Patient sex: M
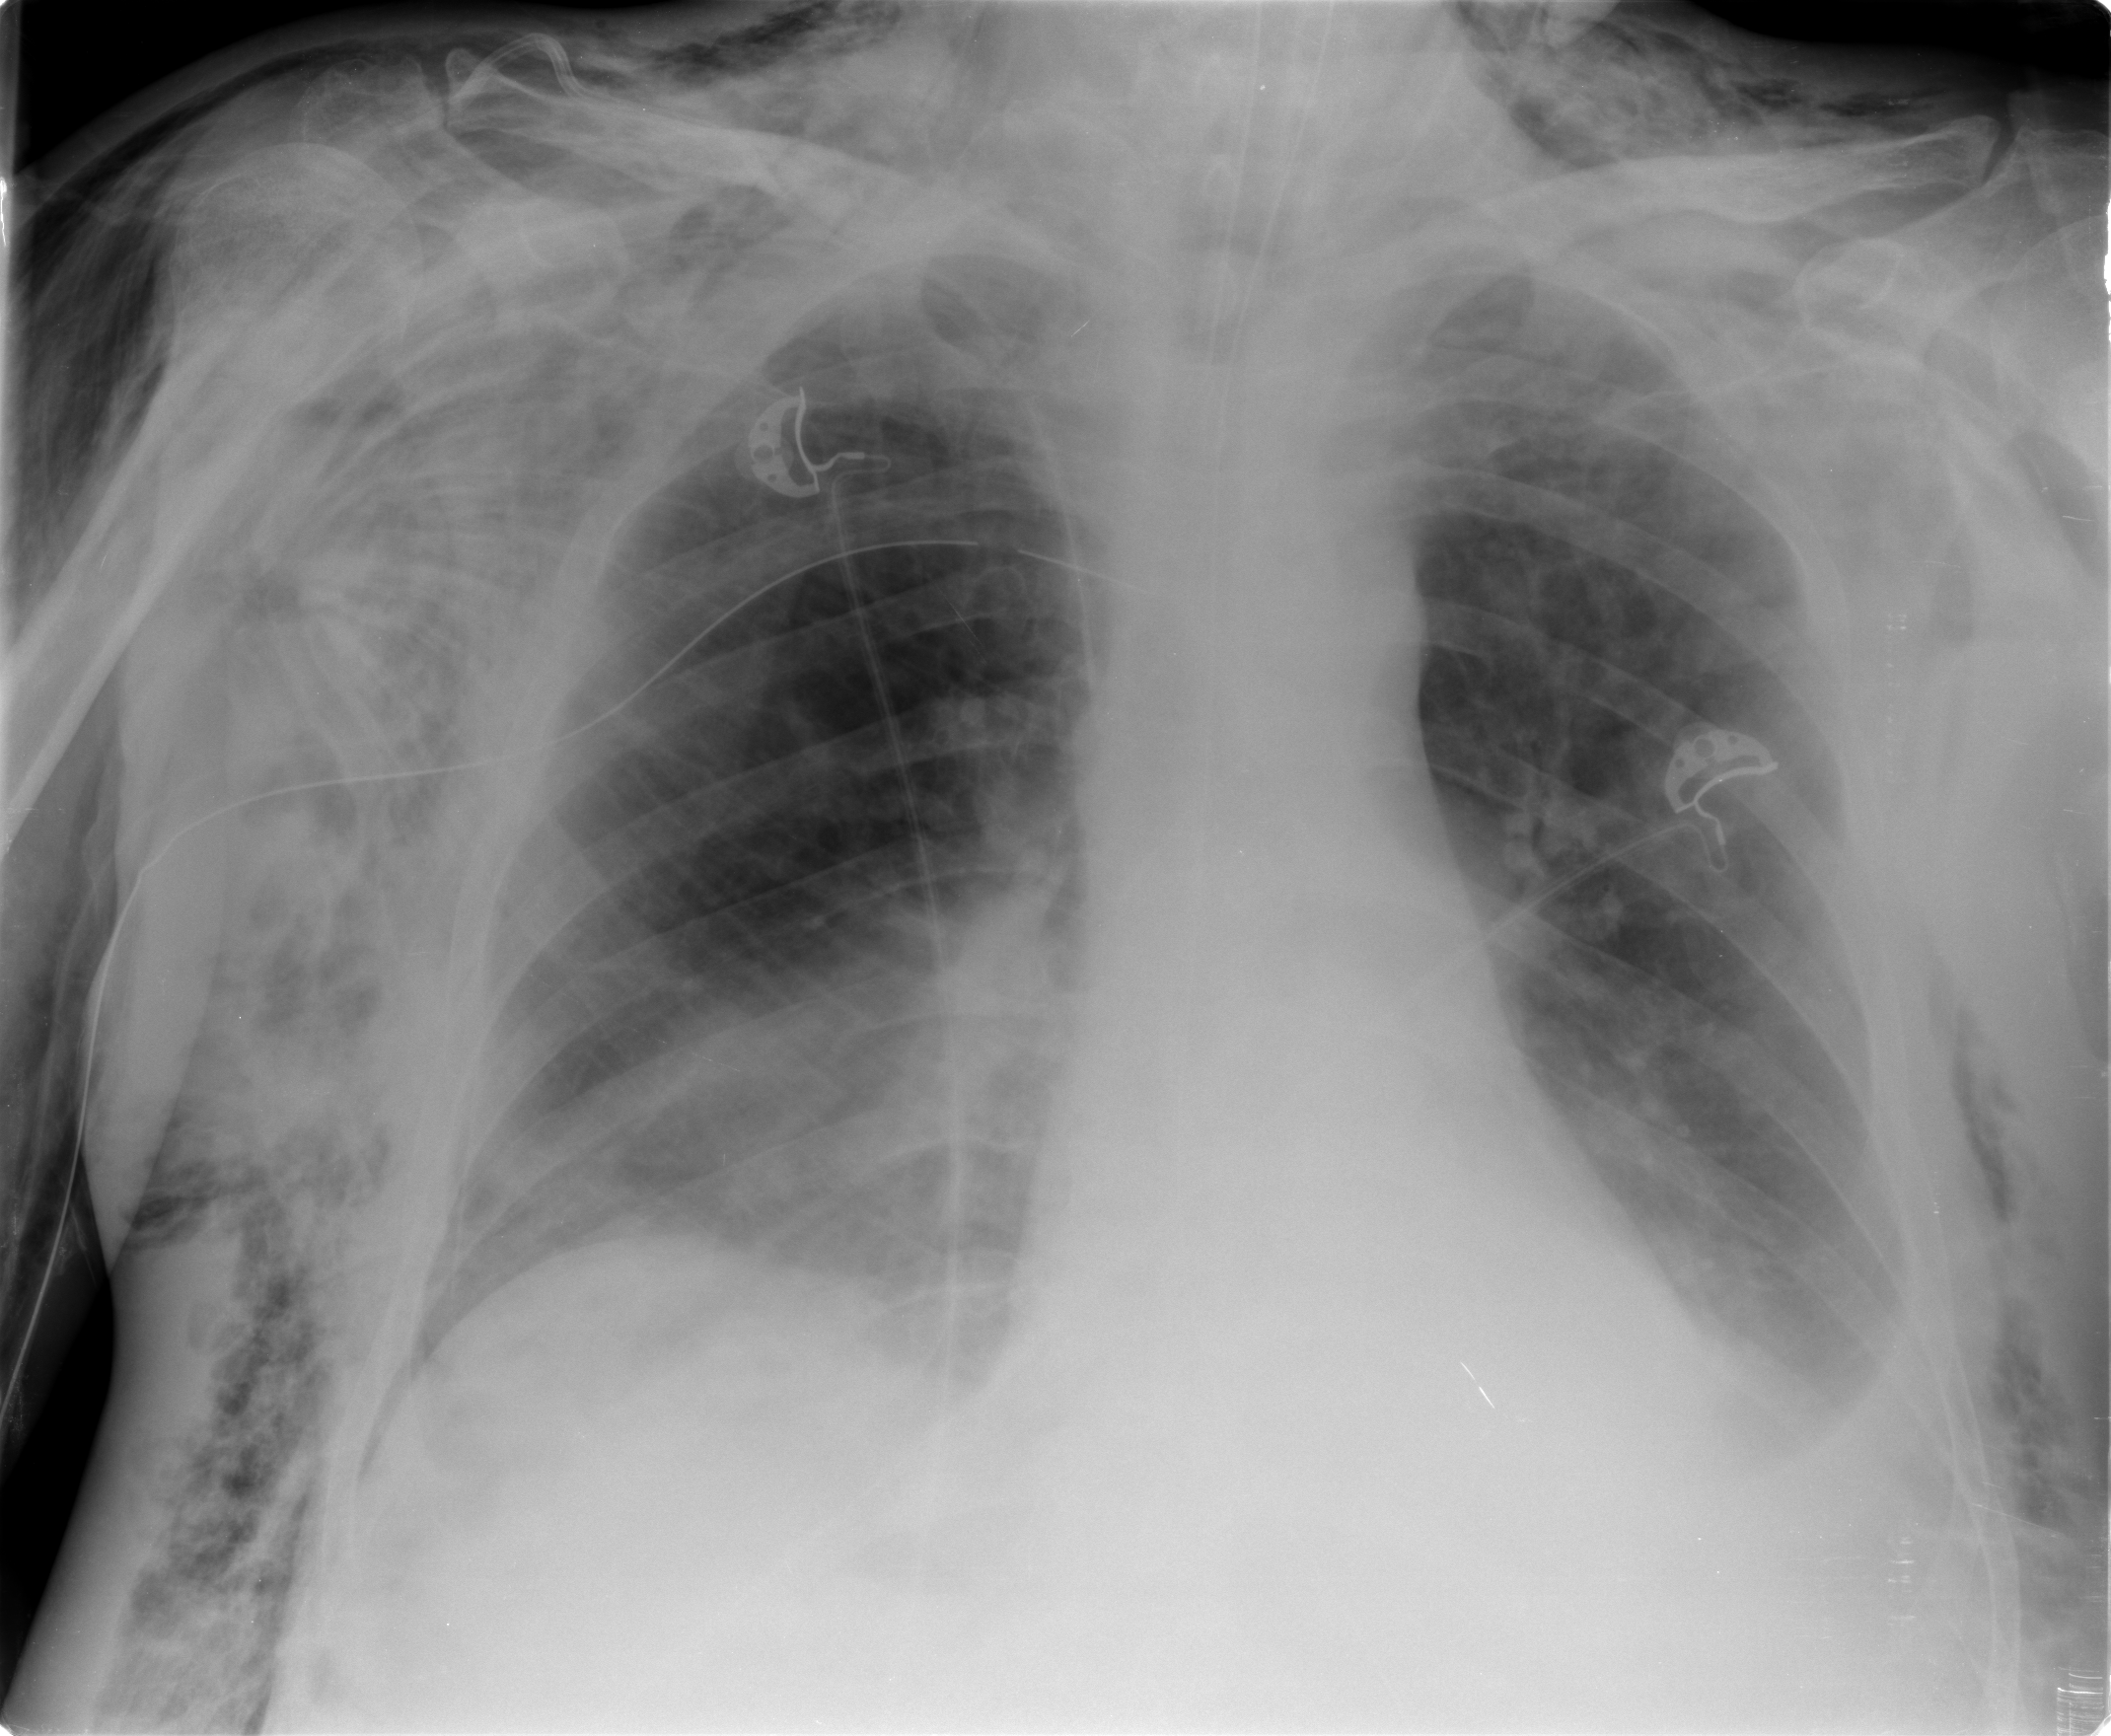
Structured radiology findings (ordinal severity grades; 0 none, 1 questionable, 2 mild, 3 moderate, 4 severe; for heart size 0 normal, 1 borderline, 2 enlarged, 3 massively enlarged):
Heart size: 0
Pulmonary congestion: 2
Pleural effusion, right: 2
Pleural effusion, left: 3
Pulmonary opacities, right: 1
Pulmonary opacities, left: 2
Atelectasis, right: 2
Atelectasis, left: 2